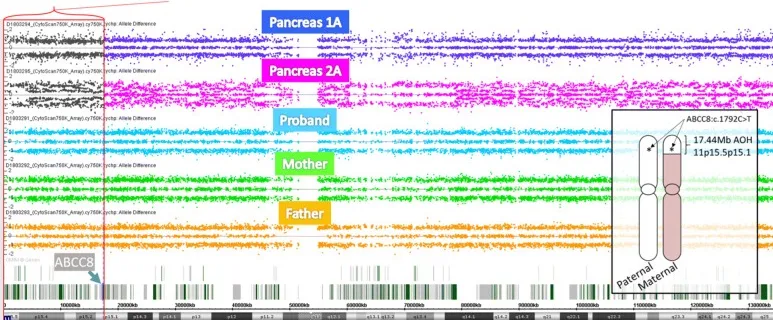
Sanger DNA sequencing and absolute quantitation by digital PCR analyses of ABCC8:c.1792C > T and allele difference plots of chromosome 11. C; Allele difference plots of chromosome 11 on DNA extracted from Pancreas 1A and 2A and from peripheral blood of proband and proband's parents. Red horizontal curly bracket and red vertical rectangle indicate the 17.44 Mb of AOH region in 11p15.5p15.1, arr [GRCh37] 11p15.5p15.1(230750_17671331)x 2 hmz, in Pancreas 1A and 2A. The affected SNPs in Pancreas 1A and 2A are shown in dark grey dots. High level of mosaicism is observed in Pancreas 2A. Vertical dotted line and arrow indicates the location of ABCC8 gene (chr11:17414431-17,498,392, human genome assembly: GRCh37) which is situated with in the AOH region (within red vertical rectangle). Inset (lower right) illustrates the segmental paternal UPD 11p and the location of c.1792C > T in the pancreas DNA, where the beige and white color shaded regions represents maternal and paternal inherited chromosome respectively.
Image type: chart (chart)